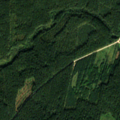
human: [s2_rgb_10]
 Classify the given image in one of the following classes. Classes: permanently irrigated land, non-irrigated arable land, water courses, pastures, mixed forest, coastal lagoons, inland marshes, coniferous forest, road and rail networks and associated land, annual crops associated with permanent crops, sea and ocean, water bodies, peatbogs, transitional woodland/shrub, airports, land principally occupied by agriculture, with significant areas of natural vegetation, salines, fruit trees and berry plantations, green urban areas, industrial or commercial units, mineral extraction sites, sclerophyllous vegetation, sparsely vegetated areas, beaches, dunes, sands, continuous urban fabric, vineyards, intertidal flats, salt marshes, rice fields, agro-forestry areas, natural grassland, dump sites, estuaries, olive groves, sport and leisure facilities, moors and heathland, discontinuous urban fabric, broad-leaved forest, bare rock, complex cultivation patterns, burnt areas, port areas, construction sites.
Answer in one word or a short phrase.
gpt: complex cultivation patterns, coniferous forest